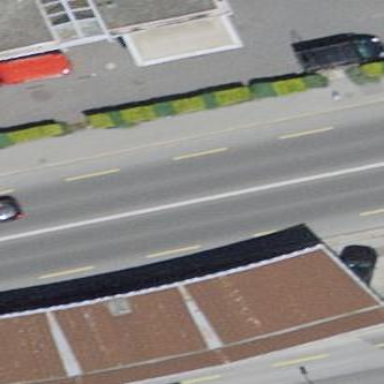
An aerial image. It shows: Carport building.